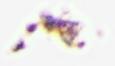
Label: Detritus